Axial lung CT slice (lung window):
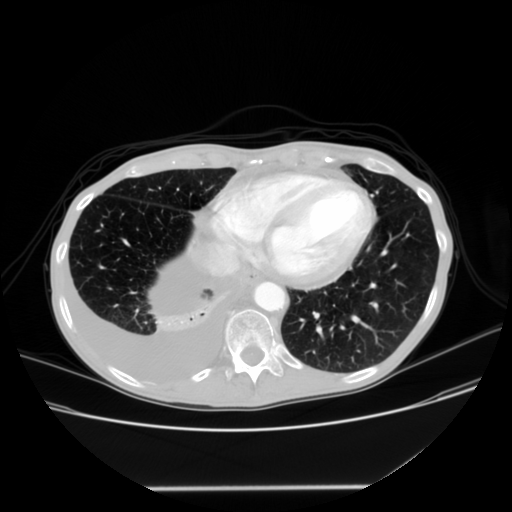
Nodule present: no